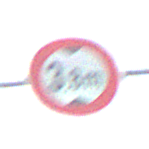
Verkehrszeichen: TatsaechlicheHoehe
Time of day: MorningAfternoon
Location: Outdoor (Nature)
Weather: PartlyCloudy
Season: NotSpecified
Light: Natural